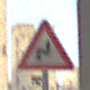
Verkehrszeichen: DoppelkurveRechts
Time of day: MorningAfternoon
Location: Roofed (Suburban)
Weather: PartlyCloudy
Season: Winter
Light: Natural